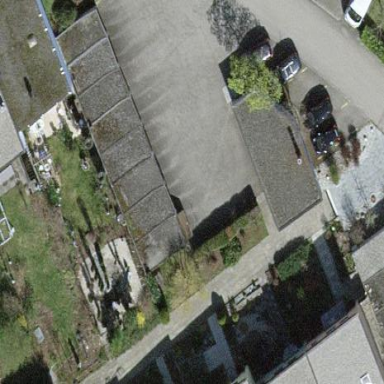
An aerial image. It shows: Flat roofed garages.